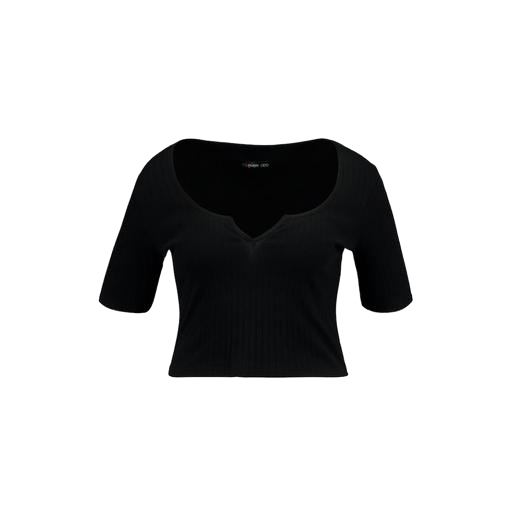
black deep-v tee, black keyhole crop top, black cropped t-shirt, white background